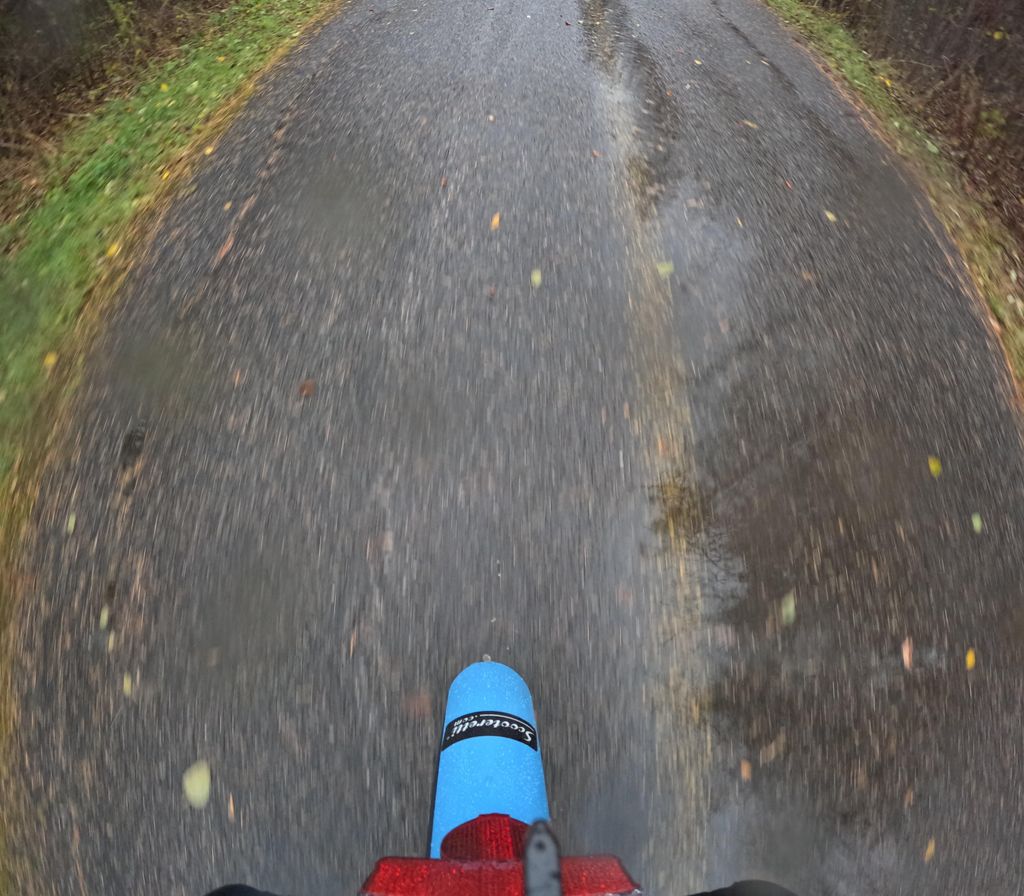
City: ottawa-gatineau